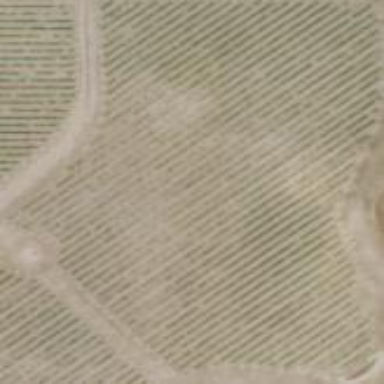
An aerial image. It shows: Vineyard growing grapes.